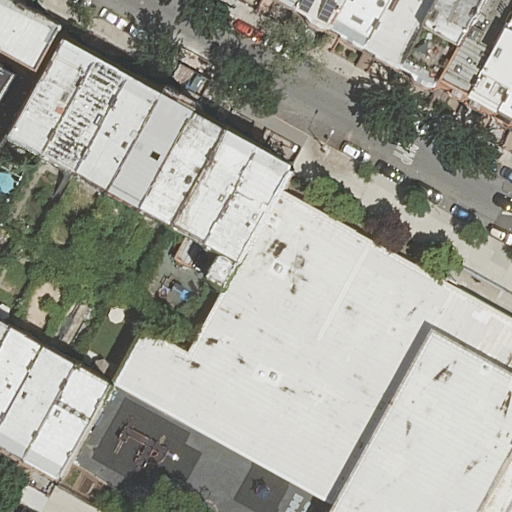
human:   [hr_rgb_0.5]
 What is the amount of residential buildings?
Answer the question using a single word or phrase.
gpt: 21

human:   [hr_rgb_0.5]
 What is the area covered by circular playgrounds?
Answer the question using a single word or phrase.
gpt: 0m2

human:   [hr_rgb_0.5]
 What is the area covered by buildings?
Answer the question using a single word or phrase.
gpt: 3816m2

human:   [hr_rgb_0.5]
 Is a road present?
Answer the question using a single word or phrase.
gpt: yes

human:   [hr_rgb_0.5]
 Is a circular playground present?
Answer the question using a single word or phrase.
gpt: no

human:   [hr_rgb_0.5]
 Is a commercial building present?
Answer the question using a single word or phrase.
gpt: no

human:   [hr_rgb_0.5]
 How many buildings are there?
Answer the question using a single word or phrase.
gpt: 22

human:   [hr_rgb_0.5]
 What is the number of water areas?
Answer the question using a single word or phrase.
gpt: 0

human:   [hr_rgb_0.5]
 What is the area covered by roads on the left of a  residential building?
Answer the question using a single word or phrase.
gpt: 0m2

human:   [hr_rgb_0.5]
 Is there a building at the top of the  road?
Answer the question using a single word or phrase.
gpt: yes

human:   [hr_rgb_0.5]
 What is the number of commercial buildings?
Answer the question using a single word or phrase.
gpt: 0

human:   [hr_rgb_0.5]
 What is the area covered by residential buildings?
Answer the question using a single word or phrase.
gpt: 2419m2

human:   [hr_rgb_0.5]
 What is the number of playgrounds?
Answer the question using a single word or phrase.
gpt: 2

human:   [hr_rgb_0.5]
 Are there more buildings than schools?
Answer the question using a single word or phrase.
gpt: yes

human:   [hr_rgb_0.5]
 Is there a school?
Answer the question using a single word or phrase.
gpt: yes

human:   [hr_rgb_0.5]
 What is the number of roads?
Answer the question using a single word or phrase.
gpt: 1

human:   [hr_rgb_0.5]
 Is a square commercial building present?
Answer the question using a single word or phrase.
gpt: no

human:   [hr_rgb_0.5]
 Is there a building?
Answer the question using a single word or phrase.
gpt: yes

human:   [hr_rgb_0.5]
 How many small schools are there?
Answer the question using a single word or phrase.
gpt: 0

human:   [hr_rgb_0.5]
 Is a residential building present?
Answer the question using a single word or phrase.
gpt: yes

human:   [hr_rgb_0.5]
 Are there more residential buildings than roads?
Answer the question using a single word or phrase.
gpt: yes

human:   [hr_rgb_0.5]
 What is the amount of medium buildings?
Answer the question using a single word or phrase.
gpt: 13

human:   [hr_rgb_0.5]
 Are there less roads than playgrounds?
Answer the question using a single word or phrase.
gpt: yes

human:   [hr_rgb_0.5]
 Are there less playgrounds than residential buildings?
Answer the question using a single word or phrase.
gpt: yes

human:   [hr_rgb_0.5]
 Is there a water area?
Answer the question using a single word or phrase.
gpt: no

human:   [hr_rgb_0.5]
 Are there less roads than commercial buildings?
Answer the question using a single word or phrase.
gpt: no

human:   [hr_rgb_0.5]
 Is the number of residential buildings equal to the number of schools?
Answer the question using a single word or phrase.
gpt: no

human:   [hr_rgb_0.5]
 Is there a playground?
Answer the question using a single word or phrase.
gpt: yes

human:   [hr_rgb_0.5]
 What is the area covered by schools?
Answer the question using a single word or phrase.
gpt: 5777m2

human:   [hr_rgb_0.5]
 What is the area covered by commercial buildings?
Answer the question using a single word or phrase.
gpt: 0m2

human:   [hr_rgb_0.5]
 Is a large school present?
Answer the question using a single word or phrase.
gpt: yes

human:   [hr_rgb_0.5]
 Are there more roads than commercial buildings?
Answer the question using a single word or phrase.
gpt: yes

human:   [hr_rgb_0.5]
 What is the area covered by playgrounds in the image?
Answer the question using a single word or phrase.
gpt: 4837m2

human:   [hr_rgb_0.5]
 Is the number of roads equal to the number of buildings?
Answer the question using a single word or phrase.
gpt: no

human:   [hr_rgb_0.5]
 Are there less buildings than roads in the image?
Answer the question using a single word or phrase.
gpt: no

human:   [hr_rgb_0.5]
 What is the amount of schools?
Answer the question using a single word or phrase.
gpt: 1

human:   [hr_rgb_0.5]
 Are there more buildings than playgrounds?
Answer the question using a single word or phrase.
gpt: yes

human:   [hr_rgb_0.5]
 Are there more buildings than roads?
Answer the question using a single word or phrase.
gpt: yes

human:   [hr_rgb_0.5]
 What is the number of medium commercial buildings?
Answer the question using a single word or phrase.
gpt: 0

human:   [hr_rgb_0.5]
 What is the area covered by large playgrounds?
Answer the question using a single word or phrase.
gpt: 4385m2

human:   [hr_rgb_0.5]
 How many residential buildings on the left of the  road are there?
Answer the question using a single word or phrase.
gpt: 14

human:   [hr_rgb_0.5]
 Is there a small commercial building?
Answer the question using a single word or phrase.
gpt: no

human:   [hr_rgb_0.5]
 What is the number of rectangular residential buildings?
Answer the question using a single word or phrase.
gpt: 16

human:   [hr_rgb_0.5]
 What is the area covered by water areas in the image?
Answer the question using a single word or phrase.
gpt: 0m2

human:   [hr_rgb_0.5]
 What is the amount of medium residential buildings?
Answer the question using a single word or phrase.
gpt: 13

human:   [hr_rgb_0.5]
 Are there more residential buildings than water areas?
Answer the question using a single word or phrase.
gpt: yes

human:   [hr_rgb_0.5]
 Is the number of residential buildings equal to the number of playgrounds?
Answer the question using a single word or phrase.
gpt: no

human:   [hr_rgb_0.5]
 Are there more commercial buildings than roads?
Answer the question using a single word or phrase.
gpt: no

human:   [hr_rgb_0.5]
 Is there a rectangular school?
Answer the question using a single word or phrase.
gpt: no

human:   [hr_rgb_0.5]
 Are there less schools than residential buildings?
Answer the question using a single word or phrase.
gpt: yes

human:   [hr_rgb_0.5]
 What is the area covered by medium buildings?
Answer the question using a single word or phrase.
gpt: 2125m2

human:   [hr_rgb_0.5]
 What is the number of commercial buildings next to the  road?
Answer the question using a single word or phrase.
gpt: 0

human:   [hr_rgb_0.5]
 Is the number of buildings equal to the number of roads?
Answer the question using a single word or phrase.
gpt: no

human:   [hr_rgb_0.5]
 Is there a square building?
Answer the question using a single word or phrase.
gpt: no

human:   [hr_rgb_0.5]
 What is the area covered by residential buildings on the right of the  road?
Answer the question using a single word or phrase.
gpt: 538m2

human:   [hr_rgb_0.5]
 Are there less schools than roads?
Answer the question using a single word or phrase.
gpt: no

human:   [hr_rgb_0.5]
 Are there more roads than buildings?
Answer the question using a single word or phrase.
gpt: no

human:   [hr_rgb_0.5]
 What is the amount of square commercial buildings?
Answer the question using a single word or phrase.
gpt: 0

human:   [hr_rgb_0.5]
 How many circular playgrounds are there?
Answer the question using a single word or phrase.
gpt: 0

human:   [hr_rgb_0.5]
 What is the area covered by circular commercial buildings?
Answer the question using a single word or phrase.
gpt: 0m2

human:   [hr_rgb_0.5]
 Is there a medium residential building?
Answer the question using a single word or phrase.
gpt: yes

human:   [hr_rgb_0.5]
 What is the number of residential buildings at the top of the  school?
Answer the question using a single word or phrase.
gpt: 21

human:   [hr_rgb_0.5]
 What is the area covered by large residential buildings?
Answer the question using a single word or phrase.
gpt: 0m2

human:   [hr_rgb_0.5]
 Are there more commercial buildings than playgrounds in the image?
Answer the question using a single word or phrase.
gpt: no